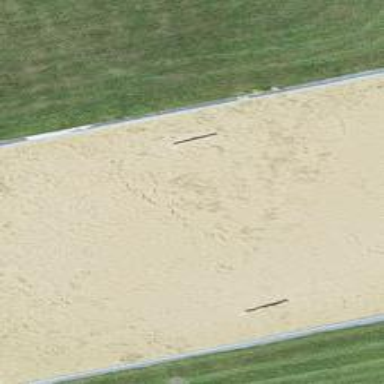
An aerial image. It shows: Sandy pitch designated for beach volleyball.